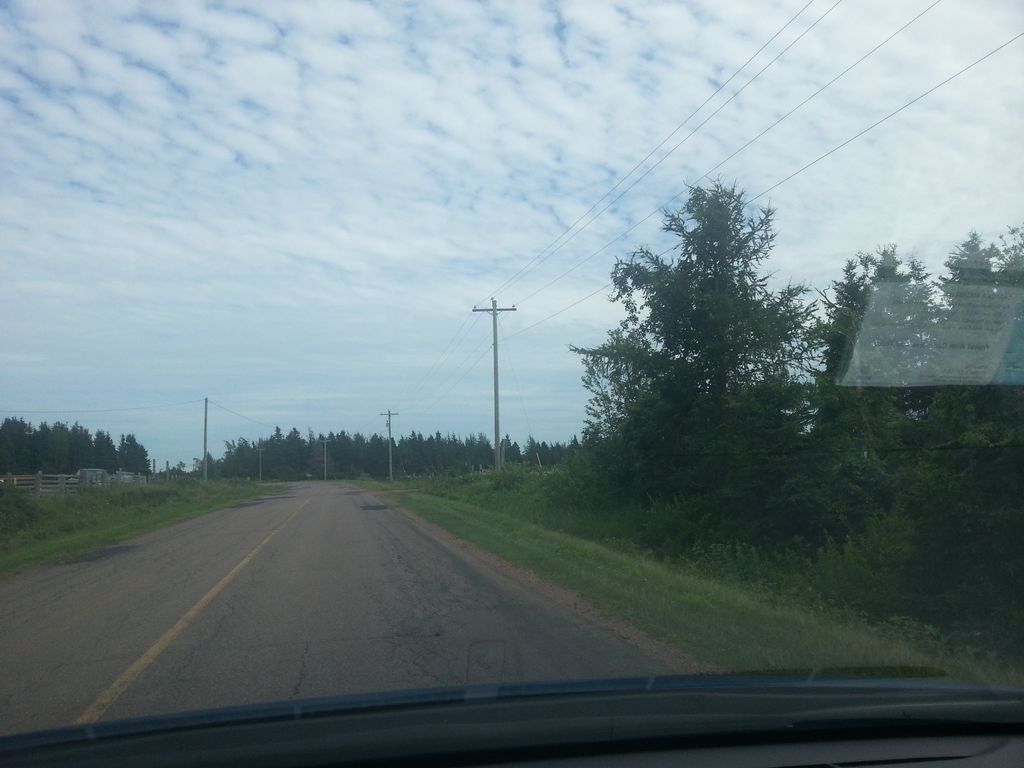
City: charlottetown